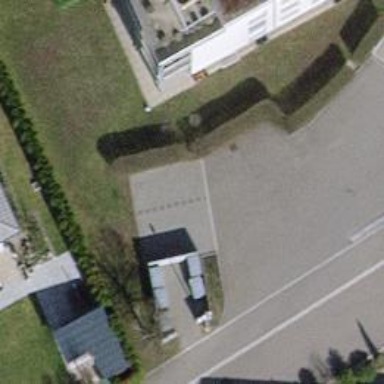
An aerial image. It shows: Hedge barrier.